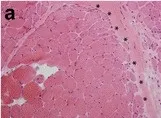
A; Hematoxylin Eosin (HE) staining shows prominent perifascicular atrophy (asterisk).
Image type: pathology (h&e)